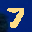
Label: 7